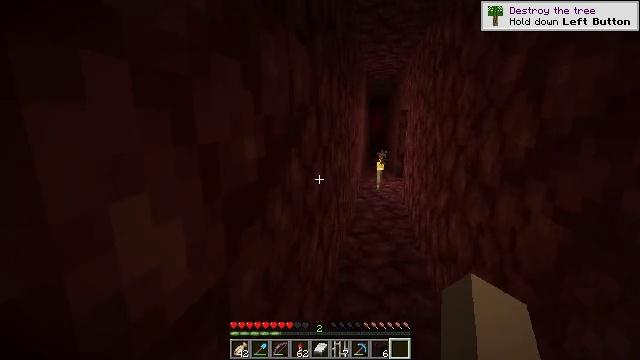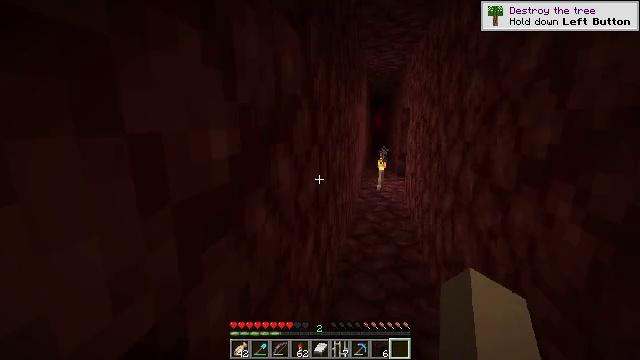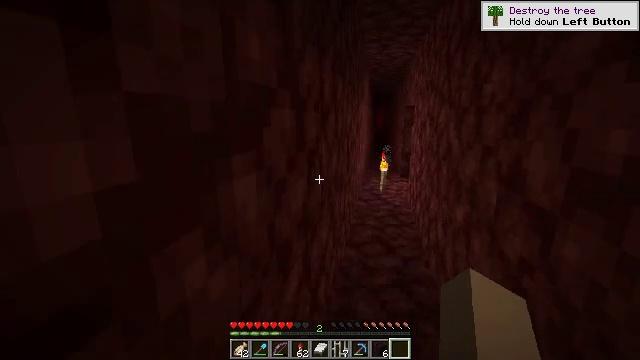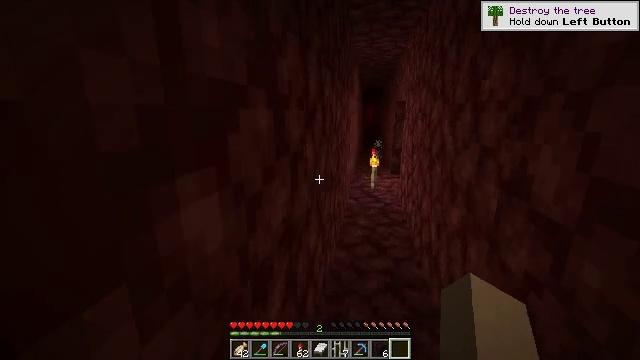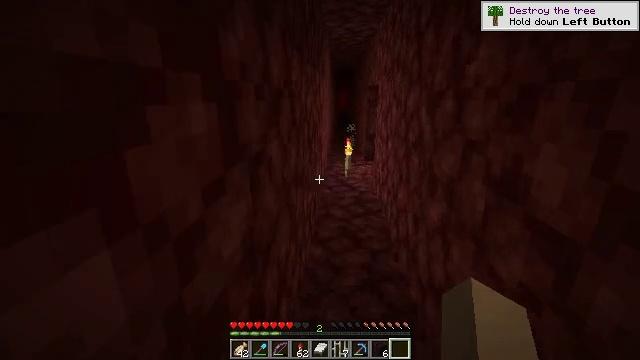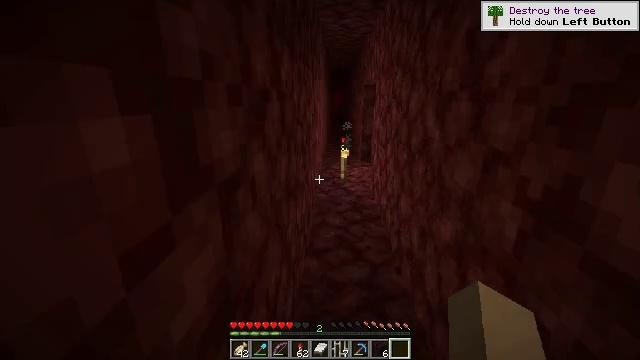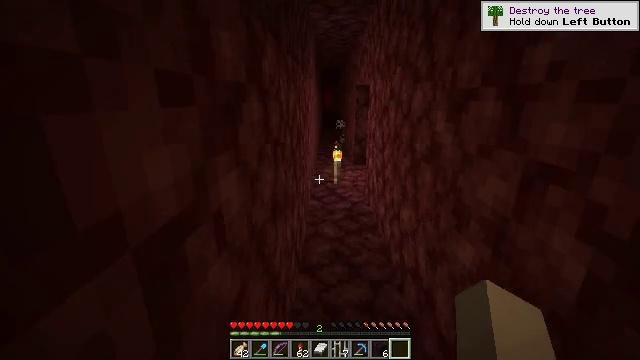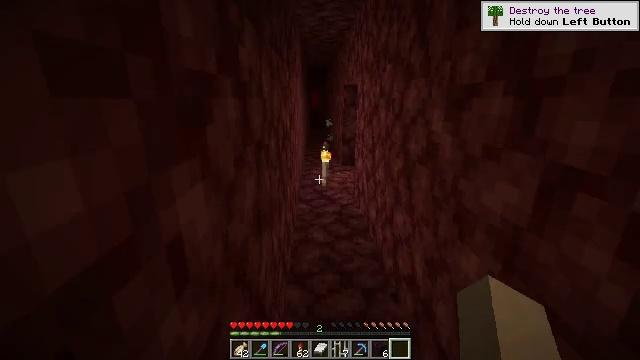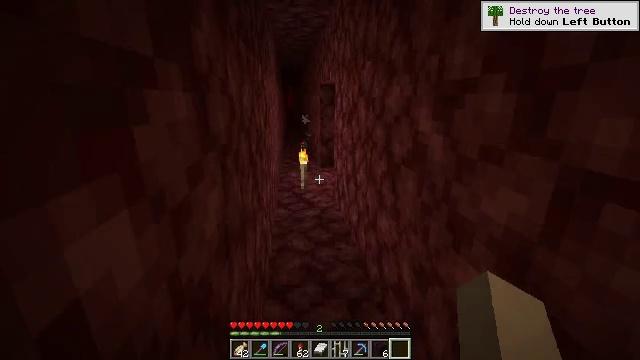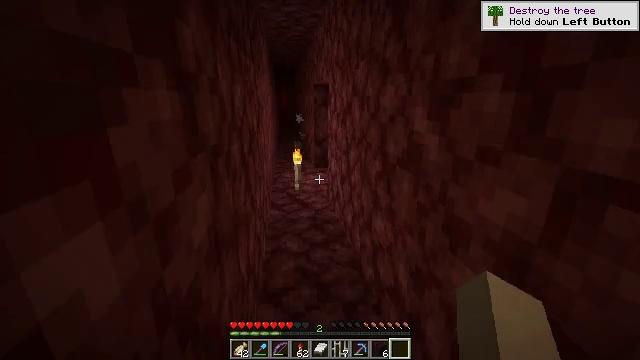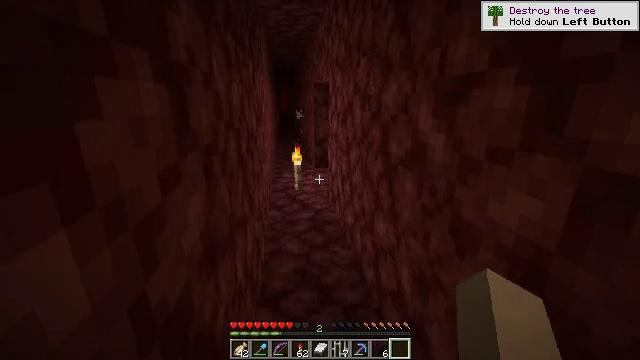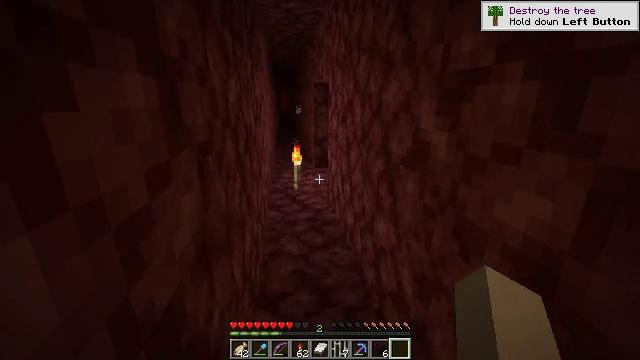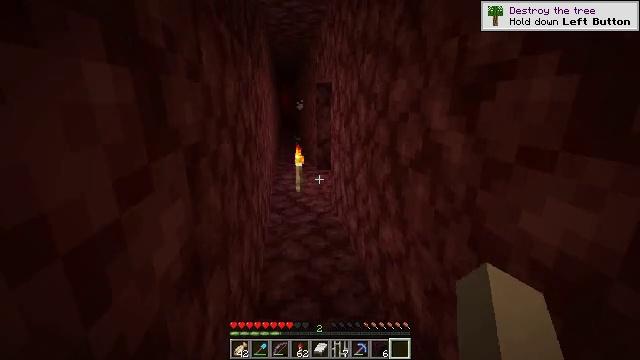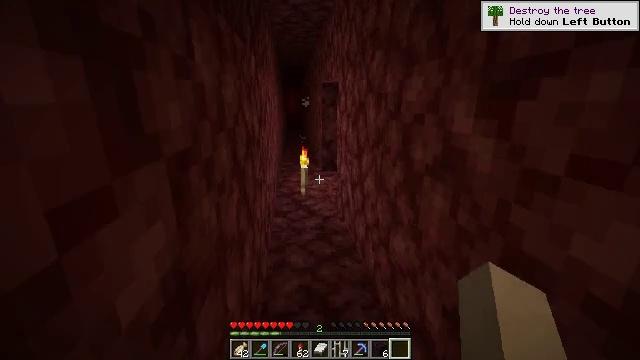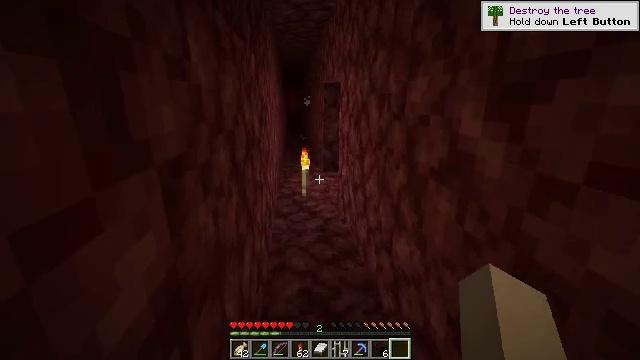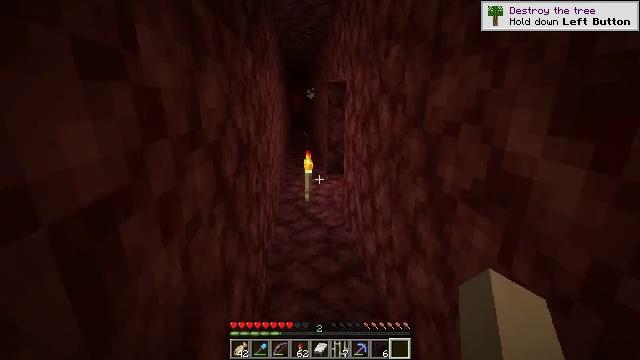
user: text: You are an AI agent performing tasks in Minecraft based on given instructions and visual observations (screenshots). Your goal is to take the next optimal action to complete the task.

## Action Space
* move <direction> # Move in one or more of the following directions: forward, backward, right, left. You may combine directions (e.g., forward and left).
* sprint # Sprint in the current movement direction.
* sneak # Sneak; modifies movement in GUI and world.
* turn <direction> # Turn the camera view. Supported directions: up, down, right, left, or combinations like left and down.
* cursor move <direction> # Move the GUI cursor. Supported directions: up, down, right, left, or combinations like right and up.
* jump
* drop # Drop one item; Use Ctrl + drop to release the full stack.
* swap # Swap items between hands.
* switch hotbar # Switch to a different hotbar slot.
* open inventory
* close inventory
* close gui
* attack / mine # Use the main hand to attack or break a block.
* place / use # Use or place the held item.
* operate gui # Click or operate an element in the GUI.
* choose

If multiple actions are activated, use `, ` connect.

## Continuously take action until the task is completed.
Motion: motion action
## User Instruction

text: Craft a nether brick slab from nether bricks.
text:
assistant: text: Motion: move forward
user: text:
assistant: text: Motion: move forward
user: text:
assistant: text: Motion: move forward, turn right and down
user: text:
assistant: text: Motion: move forward, turn right and down
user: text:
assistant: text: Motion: move forward, turn right
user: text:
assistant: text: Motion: move forward, turn right
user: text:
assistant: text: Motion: move forward, turn right
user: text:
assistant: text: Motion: turn right
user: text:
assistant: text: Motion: turn right
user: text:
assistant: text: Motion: no_op
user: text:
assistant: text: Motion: no_op
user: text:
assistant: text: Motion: move forward
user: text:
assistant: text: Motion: move forward, turn left
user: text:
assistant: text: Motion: move forward
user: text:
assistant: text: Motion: no_op
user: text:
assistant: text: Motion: turn left
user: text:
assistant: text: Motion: move forward
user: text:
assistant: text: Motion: move forward
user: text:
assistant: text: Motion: move forward
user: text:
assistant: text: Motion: move forward
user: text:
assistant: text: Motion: move forward
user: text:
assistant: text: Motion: move forward
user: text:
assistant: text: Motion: move forward
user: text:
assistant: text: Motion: move forward
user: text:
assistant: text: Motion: move forward
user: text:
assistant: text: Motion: move forward, turn right
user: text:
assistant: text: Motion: move forward, turn right
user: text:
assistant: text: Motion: move forward, turn right
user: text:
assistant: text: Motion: move forward and move left, turn right
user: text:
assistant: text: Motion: move forward and move left, turn right